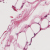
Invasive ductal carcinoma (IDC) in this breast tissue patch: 0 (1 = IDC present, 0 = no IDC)